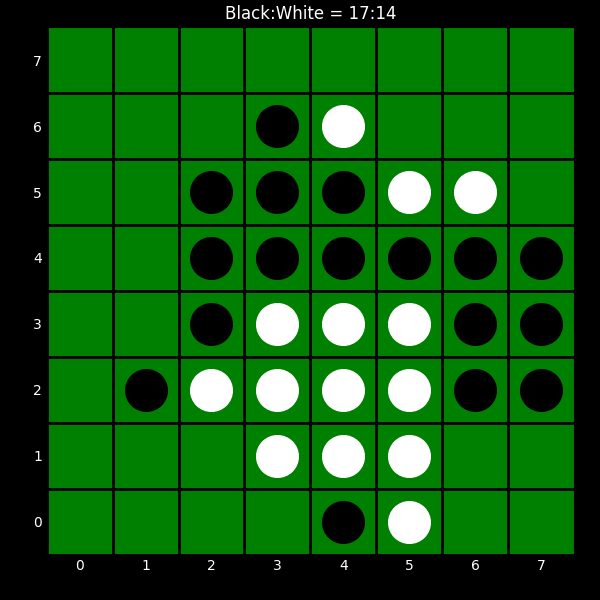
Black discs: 17
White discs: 14